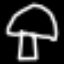
Label: mushroom